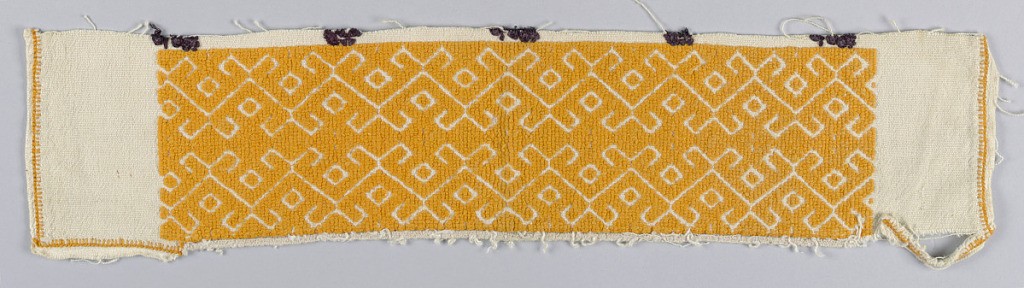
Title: Band
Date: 19th century
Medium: cotton Technique: embroidered
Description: Band solidly embroidered with yellow-orange cotton in a simple geometric pattern. The border has been cut from a blouse on which there are traces of black embroidery.